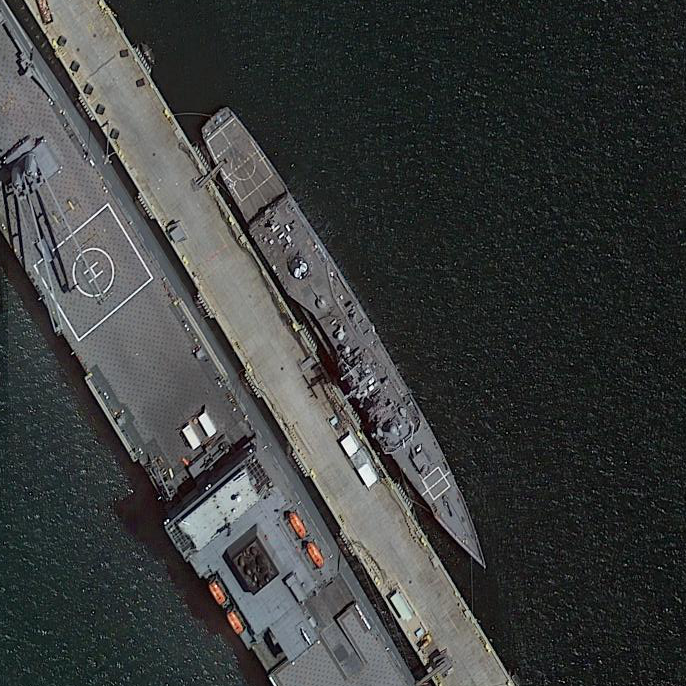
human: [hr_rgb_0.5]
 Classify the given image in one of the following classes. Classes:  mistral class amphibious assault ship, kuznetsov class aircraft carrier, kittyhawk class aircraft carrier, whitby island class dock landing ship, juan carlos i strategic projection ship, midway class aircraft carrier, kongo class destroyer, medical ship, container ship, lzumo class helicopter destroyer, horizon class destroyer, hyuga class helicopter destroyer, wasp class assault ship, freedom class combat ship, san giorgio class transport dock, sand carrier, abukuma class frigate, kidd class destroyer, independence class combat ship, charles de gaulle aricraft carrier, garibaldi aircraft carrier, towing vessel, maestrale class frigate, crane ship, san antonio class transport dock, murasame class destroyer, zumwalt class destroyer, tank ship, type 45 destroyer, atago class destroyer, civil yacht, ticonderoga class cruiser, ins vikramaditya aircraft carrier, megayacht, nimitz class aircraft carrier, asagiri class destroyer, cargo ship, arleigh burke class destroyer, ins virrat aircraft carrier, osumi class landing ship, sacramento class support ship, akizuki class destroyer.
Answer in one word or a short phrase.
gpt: Ticonderoga class cruiser